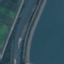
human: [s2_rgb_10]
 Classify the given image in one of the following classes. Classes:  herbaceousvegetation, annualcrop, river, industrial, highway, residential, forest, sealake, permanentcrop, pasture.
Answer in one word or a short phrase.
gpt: River